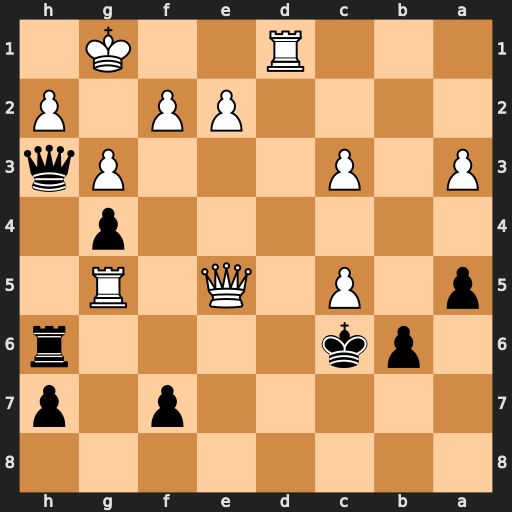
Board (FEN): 8/5p1p/1pk4r/p1P1Q1R1/6p1/P1P3Pq/4PP1P/3R2K1
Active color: b
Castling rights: -
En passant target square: -
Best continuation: Qxh2+ Kf1 Qh1#